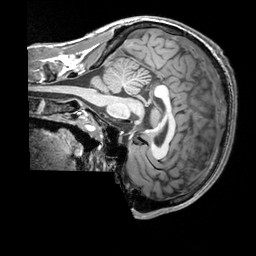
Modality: T1w
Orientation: sagittal
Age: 21
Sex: male
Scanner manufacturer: siemens
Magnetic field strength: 3 T
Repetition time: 2.3 s
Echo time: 0.00303 s